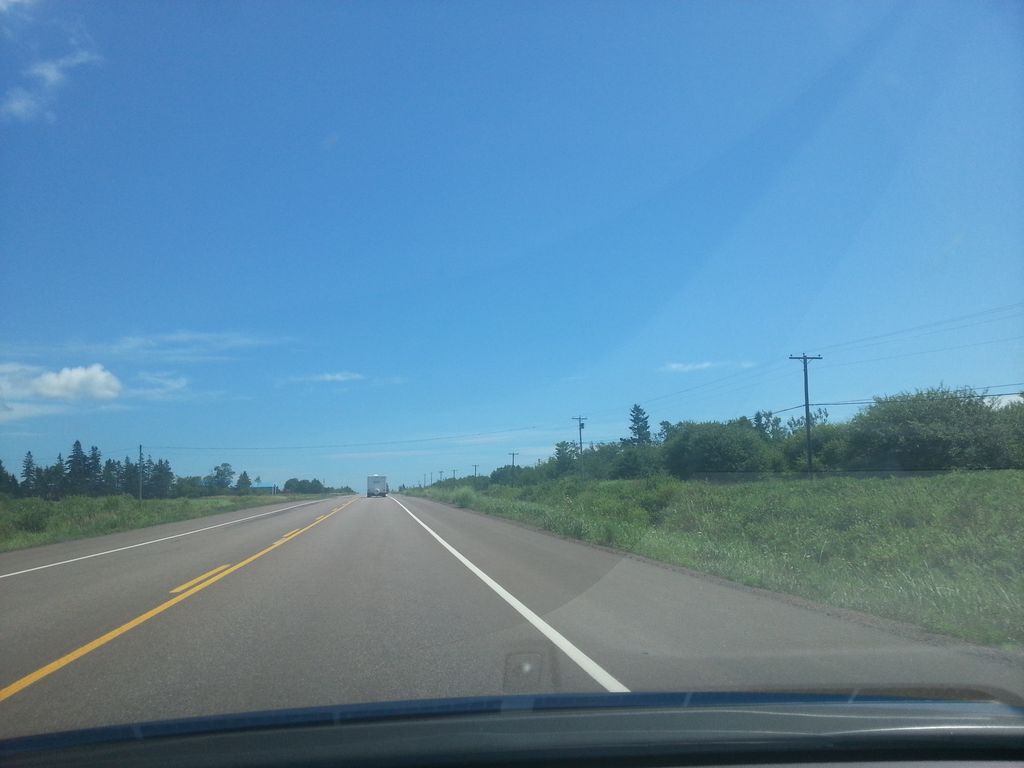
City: charlottetown